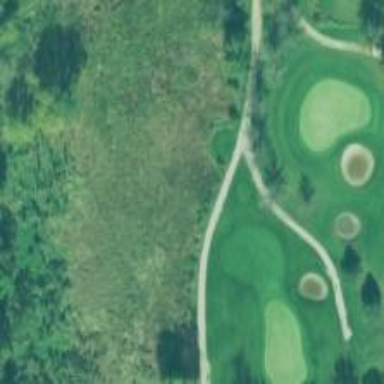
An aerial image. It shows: Pathway for golfing.